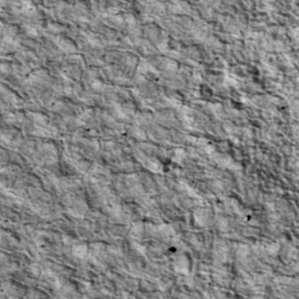
Label: non_frost